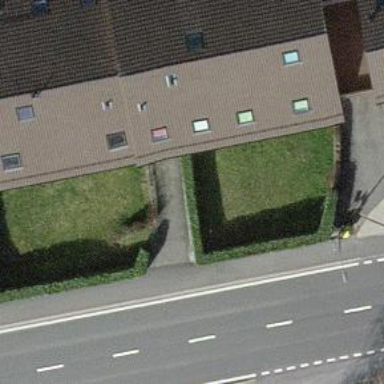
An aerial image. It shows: Bus stop with platform for public transport.